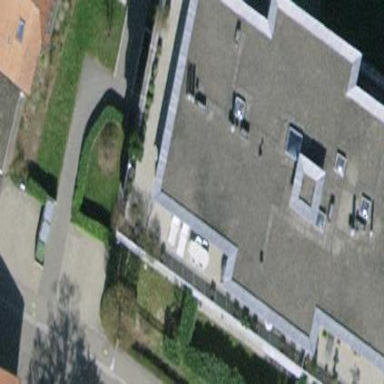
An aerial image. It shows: Apartment building with flat roof.